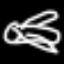
Label: airplane